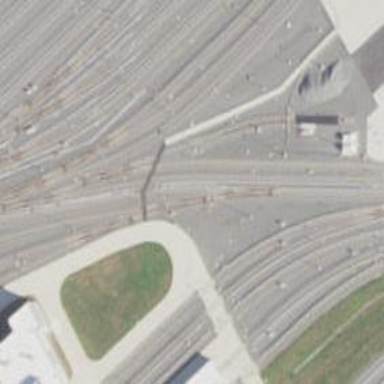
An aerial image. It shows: Railway crossing.